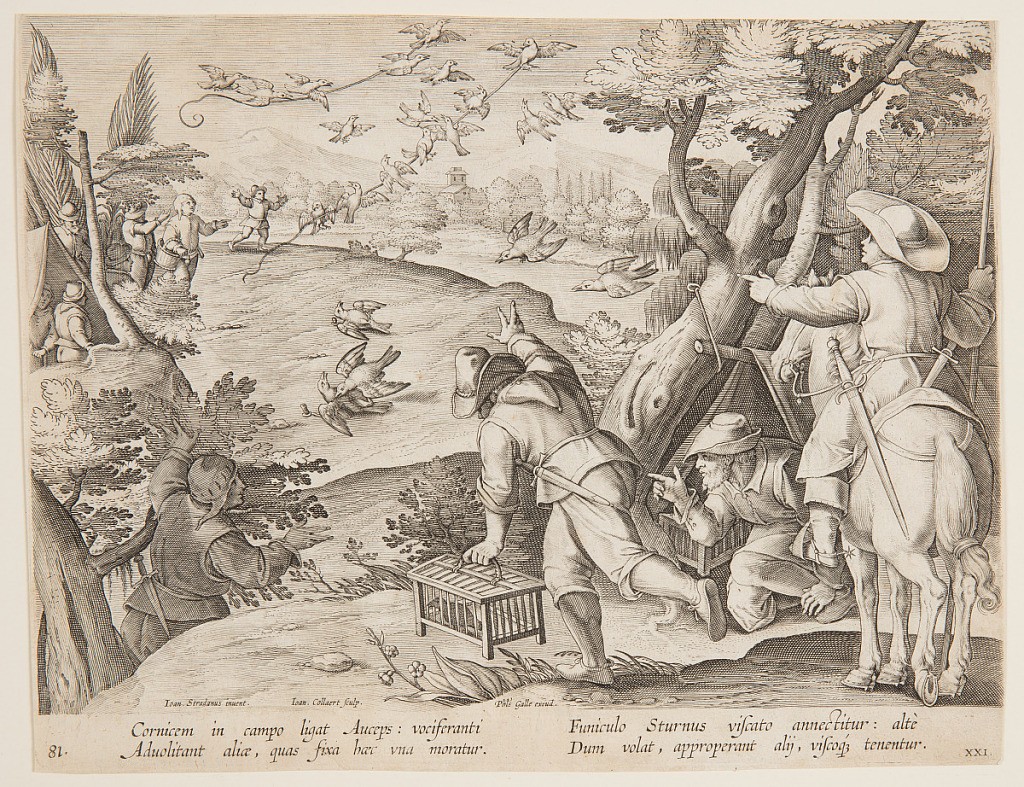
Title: Fowling
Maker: Jan van der Straet, called Stradanus, Flemish, 1523–1605
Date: ca. 1595
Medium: Black ink on paper
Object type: Print
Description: Horizontal rectangle. Fowlers behind tree, right. Methods of snaring birds indicated: center, two birds are tied to the ground, thereby attracting other birds (starlings) to the scene. Above, groups of birds carry off glued snare-lines. At lower left: "Ioan. Stradanus Ioan. Collaert Sculp." Left center: "Phls. Galle excud." Below: "CORNICEM IN CAMPO LIGAT AULEPS..."